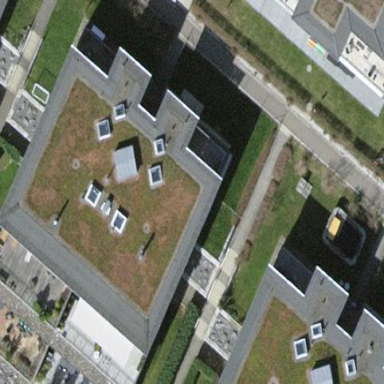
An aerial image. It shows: Terrace building.